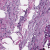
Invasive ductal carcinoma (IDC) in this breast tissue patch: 1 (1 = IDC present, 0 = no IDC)